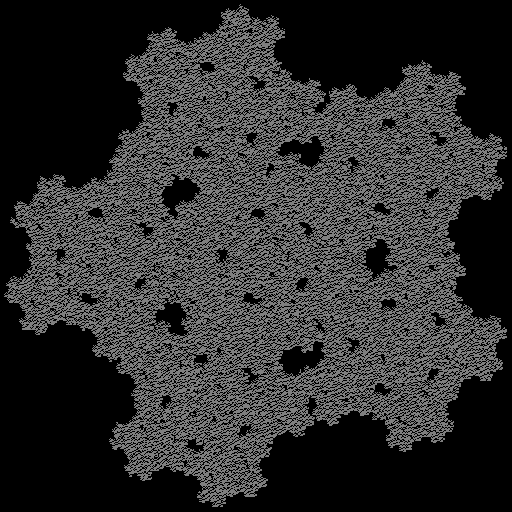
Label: mcWorter_pedigree